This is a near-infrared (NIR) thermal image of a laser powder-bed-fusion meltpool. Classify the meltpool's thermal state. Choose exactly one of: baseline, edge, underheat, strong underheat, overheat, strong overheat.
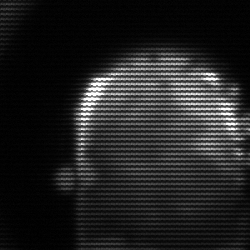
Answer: baseline